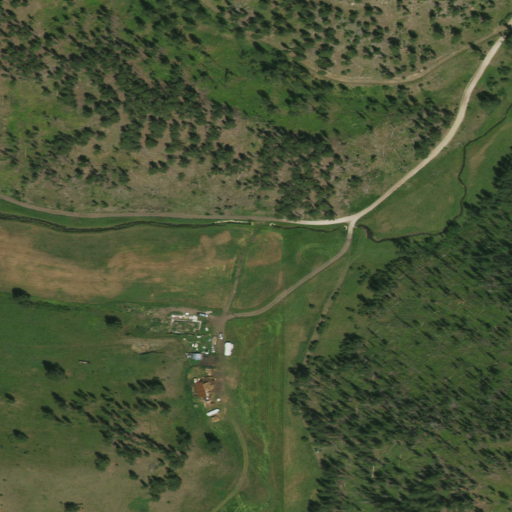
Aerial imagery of valley in South Dakota named Brushy Draw containing evergreen forest, shrub, and grassland